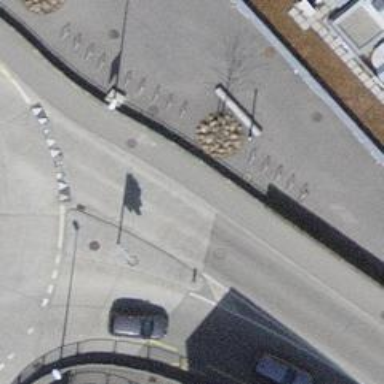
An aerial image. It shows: Primary highway with asphalt surface. There are sidewalks on both sides and designated cycle lane on the left.